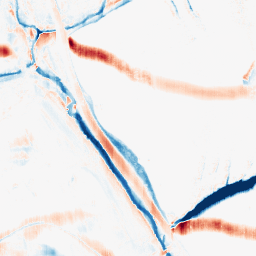
Category: morphological
Decomposition family: morphological_rect
Decomposition parameters: operation: average
width: 5
height: 20
Upsampling method: sinc_blackman
Upsampling parameters: scale: 2
kernel_size: 16
Upsampling scale: 2